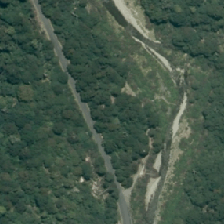
Land cover: low_producing_grassland